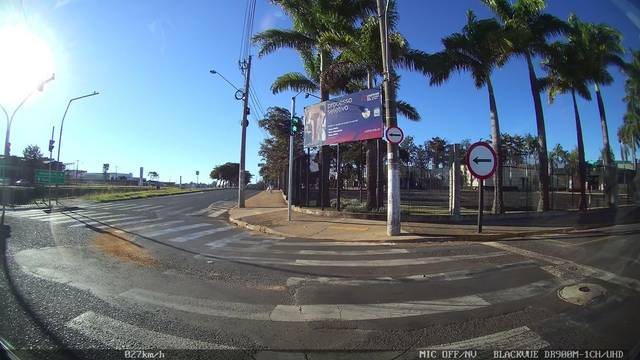
Region: Brazil
Coordinates: -20.569, -47.405